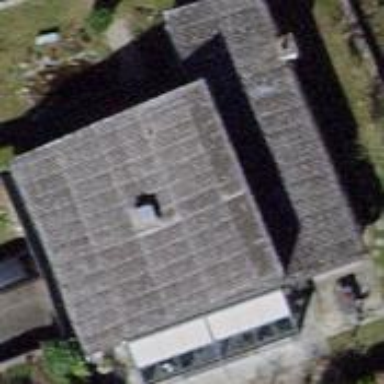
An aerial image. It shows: Detached building with saltbox roof shape.